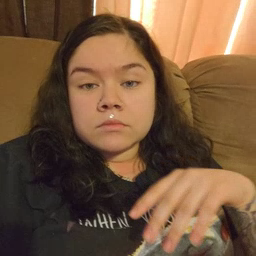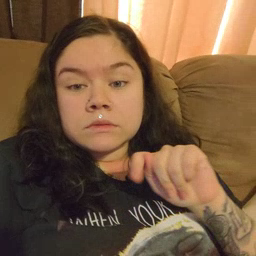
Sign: TV